Question: How do I fill a 'div' with vertical or horizontal lines? I did this last year, can't find the code and have no idea what to search for other than "fill div with lines" which yields no related results.
Here's a pic to show what I mean:

I really would prefer to do this with pure CSS, if possible.
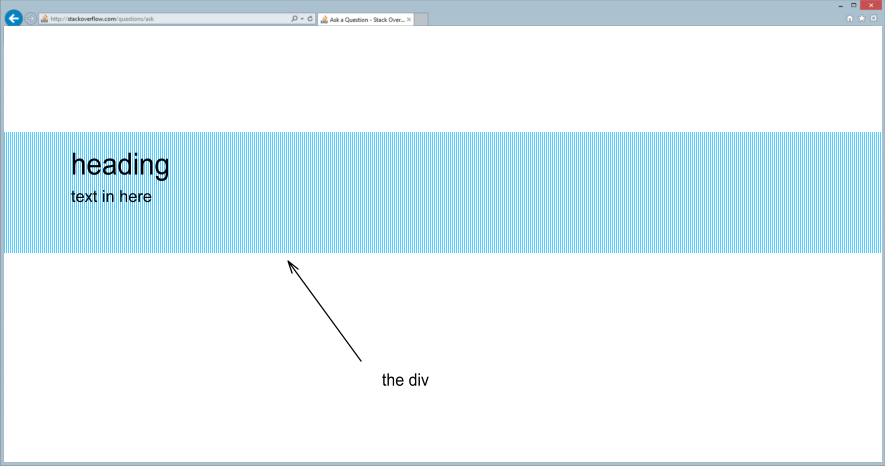
Answer: You should try using a CSS linear-gradient that is oriented horizontally and repeats along the same axis:
'''
div {
background-image: linear-gradient(to left, #c8d9ff 50%, transparent 50%);
background-size: 4px 100%;
}
'''
We only need to specify the middle colour stop (at 50%), because with the 0% and 100% stops ignored the browser's rendering engine will automatically extrapolate the colours on each end from the two middle colour stops. This is the equivalent of the longer (and unnecessary) code:
'''
div {
background-image: linear-gradient(to left, #c8d9ff 0%, #c8d9ff 50%, transparent 50%, transparent 100%);
background-size: 4px 100%;
}
'''
## Notes:
1. You might want to add vendor prefixes for this, since the latest linear-gradient specification might not be supported across all browsers, depending on your user demographic.
2. You might want to specify a solid background-color for older browsers to fall back to.
See proof-of-concept example here: <URL>